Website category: sports
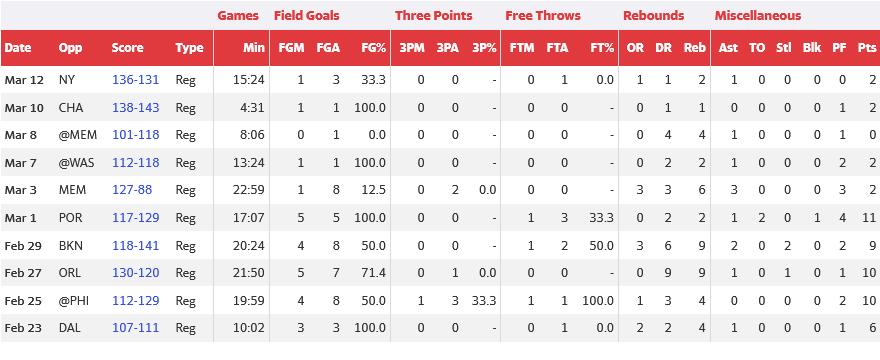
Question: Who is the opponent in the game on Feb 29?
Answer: BKN

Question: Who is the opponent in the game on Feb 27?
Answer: ORL

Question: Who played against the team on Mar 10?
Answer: CHA

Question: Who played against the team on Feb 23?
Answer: DAL

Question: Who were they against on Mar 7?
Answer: WAS

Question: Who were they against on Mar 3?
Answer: MEM

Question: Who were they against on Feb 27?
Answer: ORL

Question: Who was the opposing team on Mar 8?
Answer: MEM

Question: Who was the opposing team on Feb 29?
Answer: BKN

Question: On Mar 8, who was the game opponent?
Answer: MEM

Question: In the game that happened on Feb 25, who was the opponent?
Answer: PHI

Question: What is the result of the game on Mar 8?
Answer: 101-118

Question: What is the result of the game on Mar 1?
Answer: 117-129

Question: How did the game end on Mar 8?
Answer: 101-118

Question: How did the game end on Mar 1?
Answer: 117-129

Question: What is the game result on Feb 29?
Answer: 118-141

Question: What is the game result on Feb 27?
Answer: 130-120

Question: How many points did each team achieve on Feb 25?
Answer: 112-129

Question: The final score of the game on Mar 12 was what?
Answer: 136-131

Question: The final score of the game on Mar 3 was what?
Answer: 127-88

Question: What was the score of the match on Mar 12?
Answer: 136-131

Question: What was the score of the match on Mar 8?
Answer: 101-118

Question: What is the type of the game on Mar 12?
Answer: Reg

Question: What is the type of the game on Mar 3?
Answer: Reg

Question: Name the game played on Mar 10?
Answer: Reg

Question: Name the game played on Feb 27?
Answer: Reg

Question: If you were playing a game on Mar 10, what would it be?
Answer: Reg

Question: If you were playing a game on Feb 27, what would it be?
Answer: Reg

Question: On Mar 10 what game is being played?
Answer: Reg

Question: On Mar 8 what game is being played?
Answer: Reg

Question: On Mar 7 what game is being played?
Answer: Reg

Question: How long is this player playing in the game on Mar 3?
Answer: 22:59

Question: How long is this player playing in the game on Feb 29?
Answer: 20:24

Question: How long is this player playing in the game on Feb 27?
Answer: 21:50

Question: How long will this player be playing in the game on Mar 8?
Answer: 8:06

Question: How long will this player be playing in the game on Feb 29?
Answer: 20:24

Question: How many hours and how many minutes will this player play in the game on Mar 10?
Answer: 4:31

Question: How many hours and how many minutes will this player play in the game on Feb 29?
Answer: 20:24

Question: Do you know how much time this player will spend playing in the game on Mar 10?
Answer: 4:31

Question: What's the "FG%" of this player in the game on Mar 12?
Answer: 33.3

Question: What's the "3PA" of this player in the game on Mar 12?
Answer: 0

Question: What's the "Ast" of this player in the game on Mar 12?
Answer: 1

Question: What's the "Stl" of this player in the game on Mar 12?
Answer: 0

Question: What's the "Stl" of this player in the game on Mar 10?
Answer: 0

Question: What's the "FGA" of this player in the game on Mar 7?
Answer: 1

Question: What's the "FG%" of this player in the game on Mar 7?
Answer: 100.0

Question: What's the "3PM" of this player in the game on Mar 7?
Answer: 0

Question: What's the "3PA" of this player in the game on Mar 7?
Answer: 0

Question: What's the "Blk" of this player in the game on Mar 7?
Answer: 0

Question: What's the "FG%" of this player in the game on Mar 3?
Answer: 12.5

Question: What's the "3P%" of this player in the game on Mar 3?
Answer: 0.0

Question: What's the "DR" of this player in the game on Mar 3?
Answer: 3

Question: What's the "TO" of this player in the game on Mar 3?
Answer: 0

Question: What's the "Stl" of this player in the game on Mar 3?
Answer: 0

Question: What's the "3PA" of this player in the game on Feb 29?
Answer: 0

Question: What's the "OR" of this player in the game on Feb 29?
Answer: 3

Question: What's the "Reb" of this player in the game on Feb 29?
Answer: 9

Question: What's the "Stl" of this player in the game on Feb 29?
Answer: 2

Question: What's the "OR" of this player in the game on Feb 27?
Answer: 0

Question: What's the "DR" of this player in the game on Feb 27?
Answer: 9

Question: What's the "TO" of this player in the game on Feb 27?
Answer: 0

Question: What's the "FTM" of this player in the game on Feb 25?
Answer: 1

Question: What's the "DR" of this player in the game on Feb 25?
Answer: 3

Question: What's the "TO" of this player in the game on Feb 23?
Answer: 0